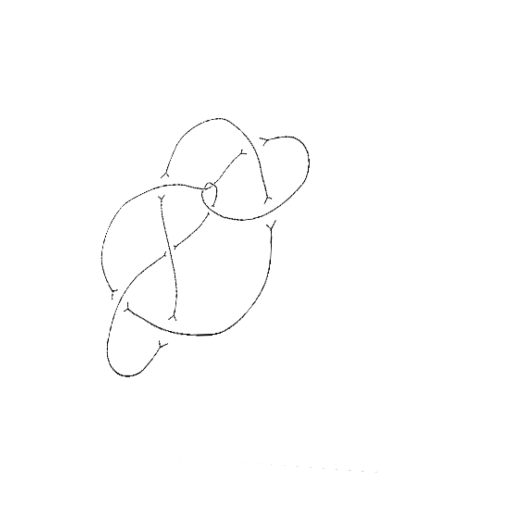
Crossing number: 9